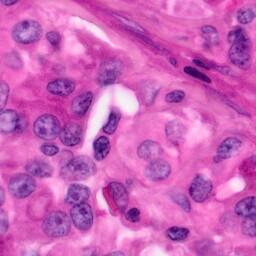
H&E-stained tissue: Pancreatic